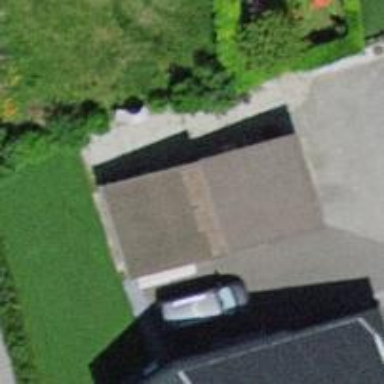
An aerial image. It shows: Shed.